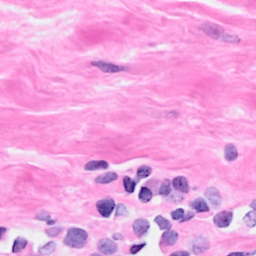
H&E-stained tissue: Breast